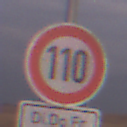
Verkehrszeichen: Geschwindigkeit110
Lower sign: ZeitangabenMitBeschraenkungAufWochentage3
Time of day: SunriseSunset
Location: Outdoor (Nature)
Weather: PartlyCloudy
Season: NotSpecified
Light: Natural